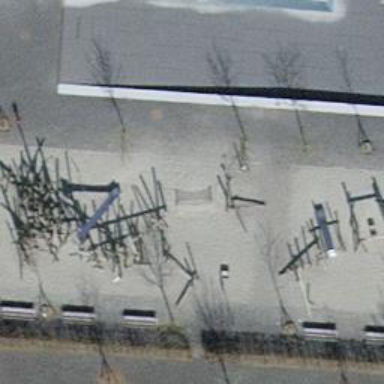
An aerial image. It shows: Playground area for leisure activities on the land.